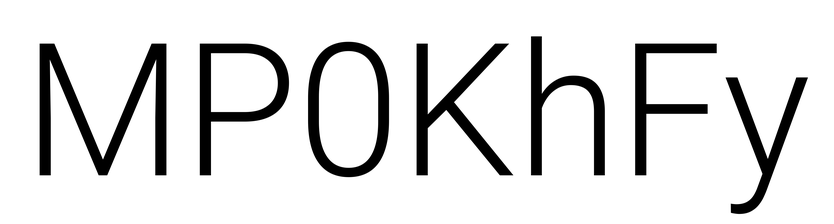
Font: Roboto_Light